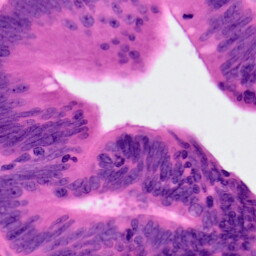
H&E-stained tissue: Colon